Aerial crown-view tile of a tropical tree (Barro Colorado Island, Panama), acquired 20241112:
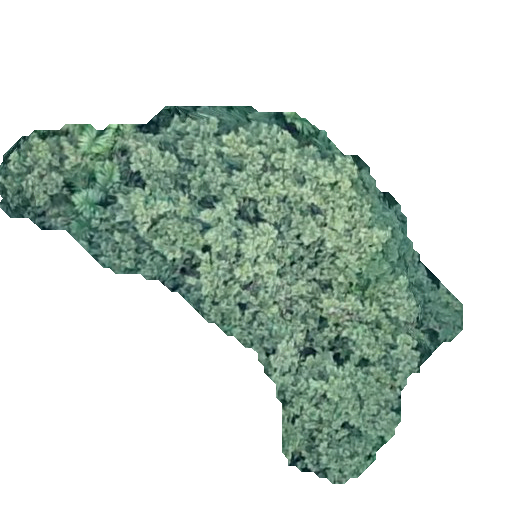
Species: Apeiba membranacea
GBIF accepted scientific name: Apeiba membranacea
Crown area: 136.501 m²